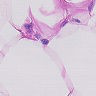
Metastatic tissue present: no